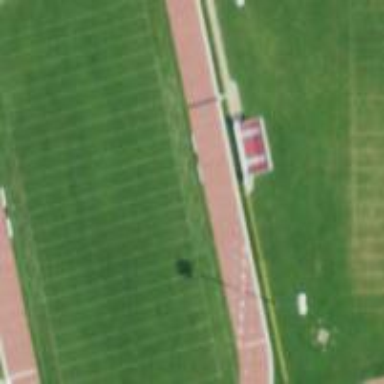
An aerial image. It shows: Athletics stadium used for leisure sports.